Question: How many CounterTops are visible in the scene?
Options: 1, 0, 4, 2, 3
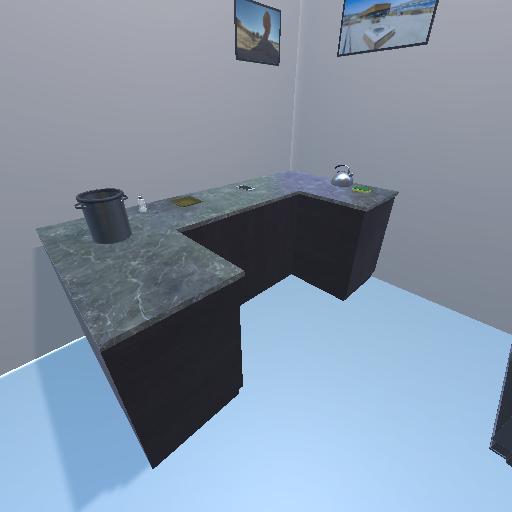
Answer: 1